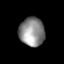
Tissue: lung
Cell type: Epithelial cells
Senescence score: 0.1352
Nuclear area (px): 710
Mean DAPI intensity: 141.086